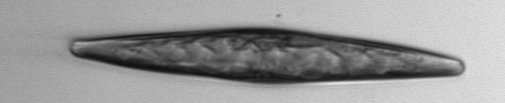
Label: Pleurosigma